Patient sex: F
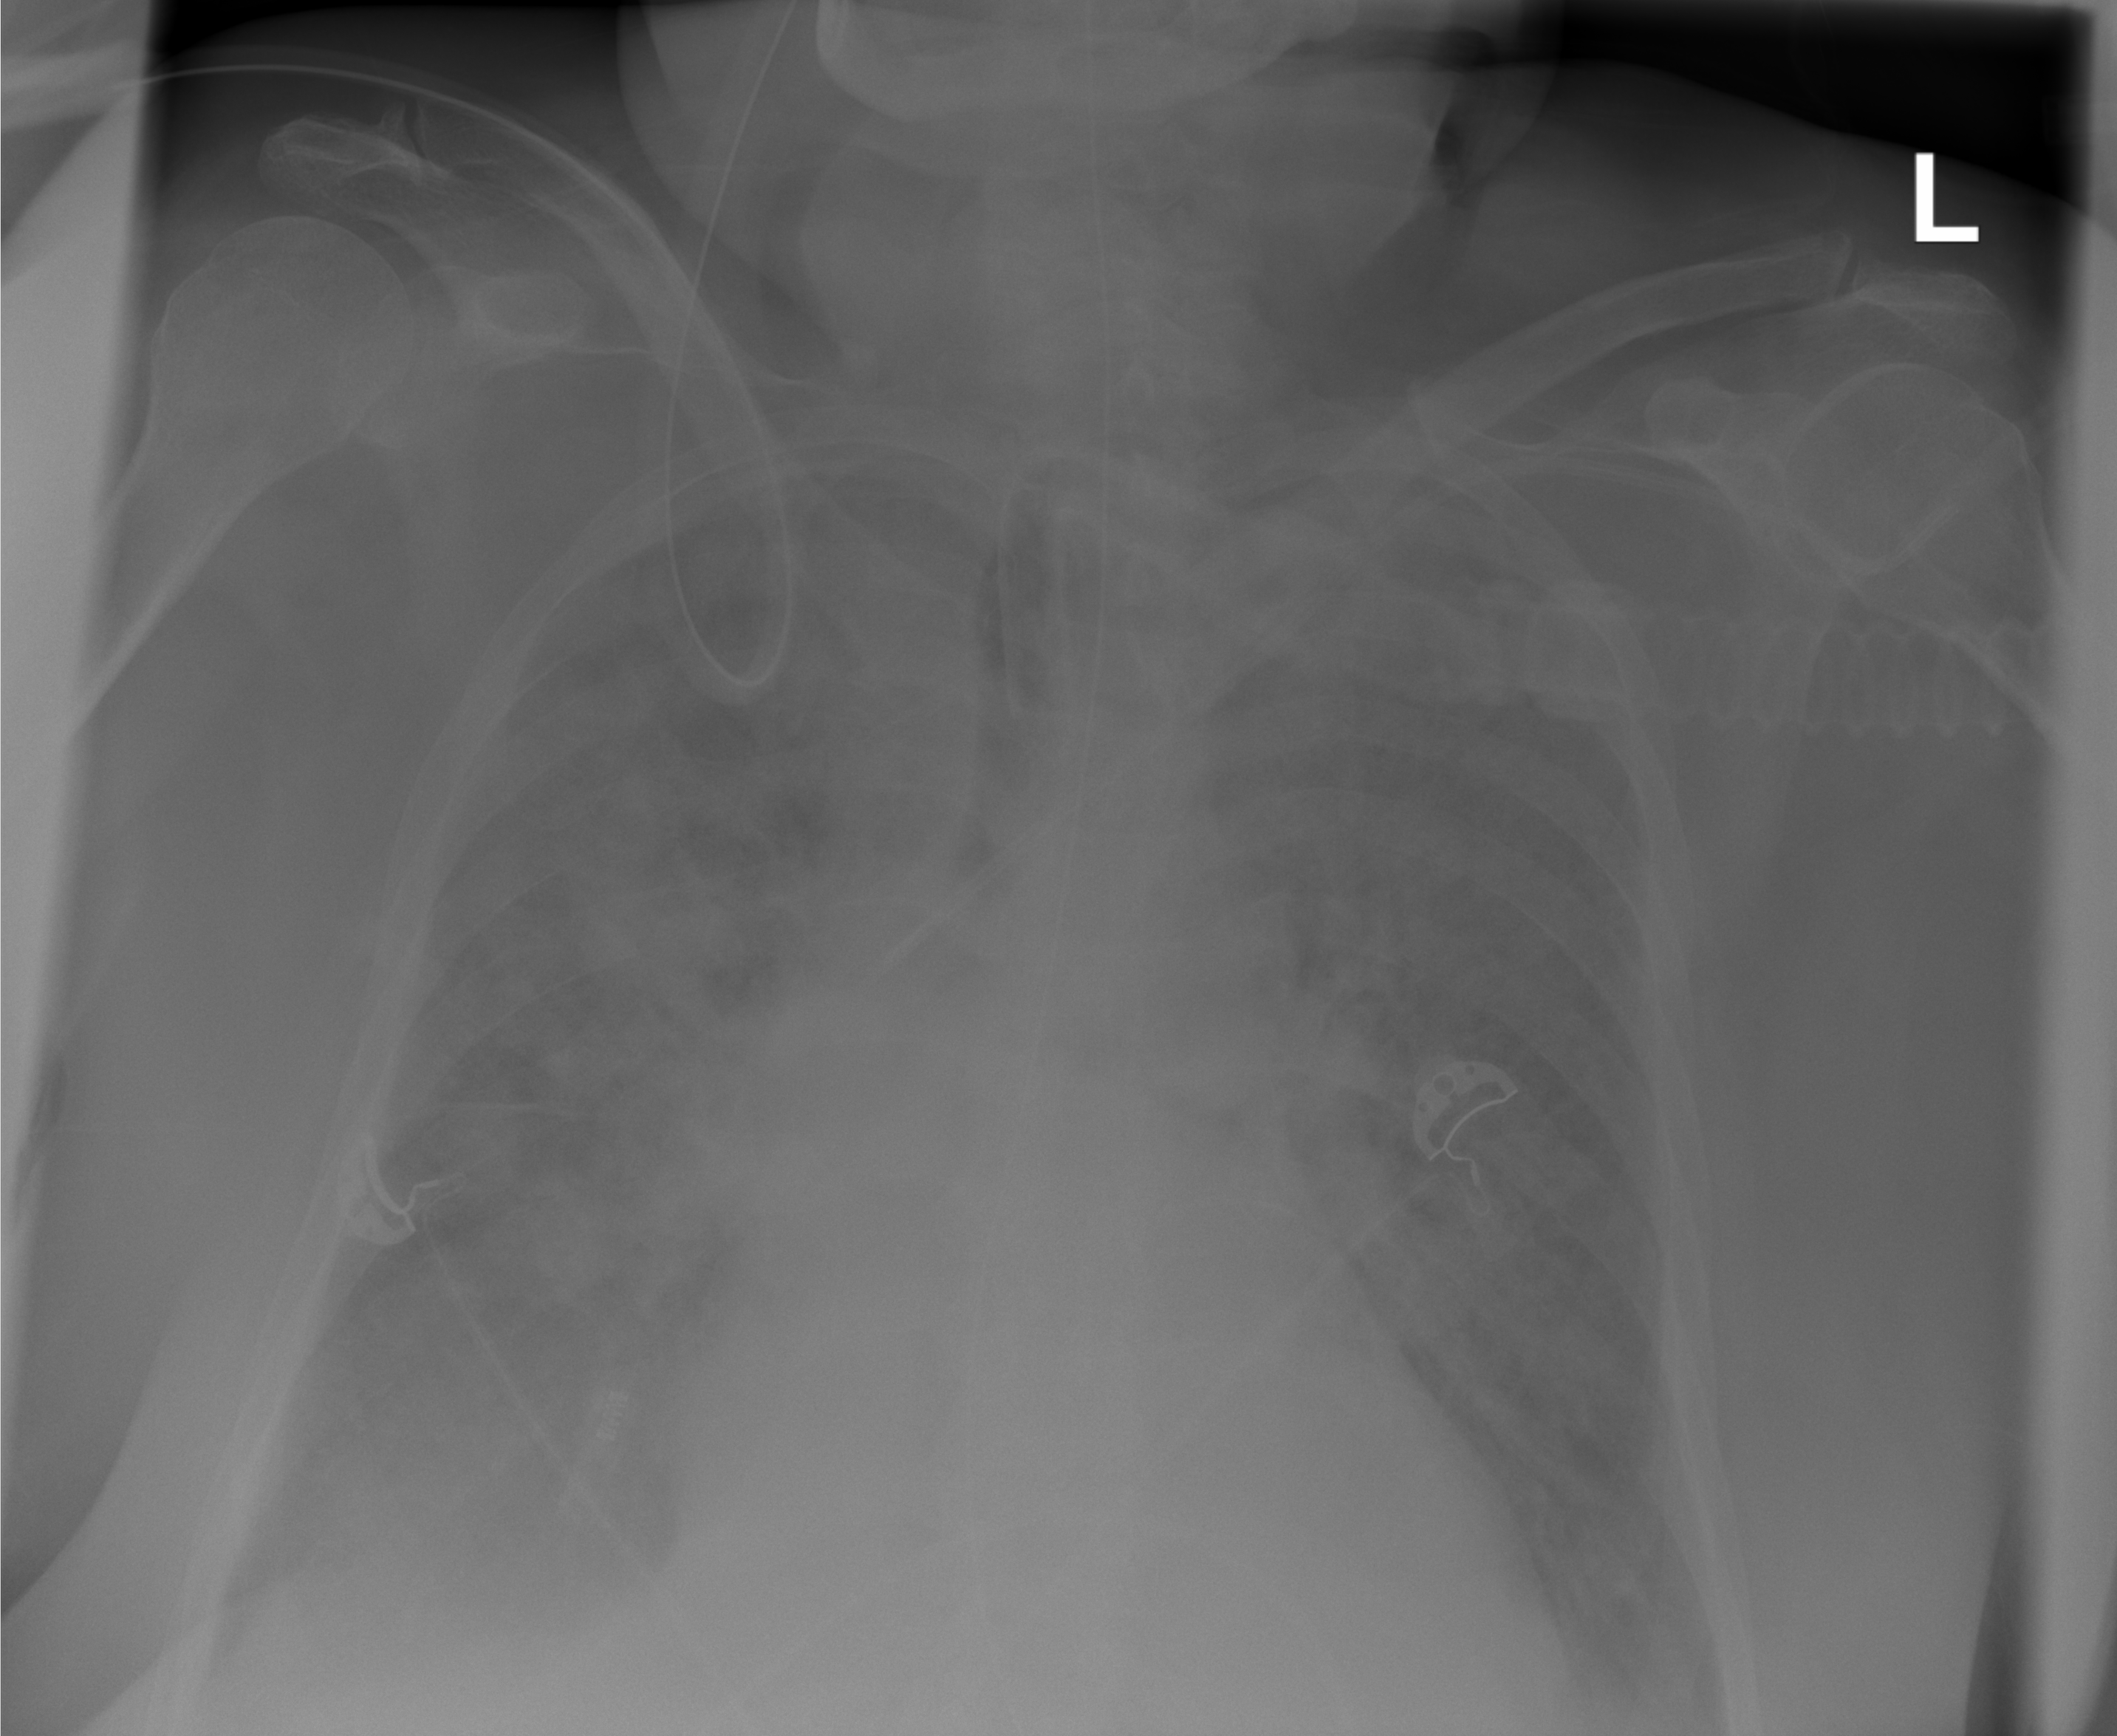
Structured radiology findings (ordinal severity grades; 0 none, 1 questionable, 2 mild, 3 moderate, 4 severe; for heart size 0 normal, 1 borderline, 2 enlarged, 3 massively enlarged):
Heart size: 2
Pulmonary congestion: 4
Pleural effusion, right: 2
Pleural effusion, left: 0
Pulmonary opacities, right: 4
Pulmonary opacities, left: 3
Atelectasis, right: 3
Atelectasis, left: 3